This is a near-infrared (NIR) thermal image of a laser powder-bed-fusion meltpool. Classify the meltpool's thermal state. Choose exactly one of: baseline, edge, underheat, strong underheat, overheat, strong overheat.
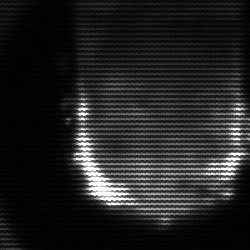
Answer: baseline